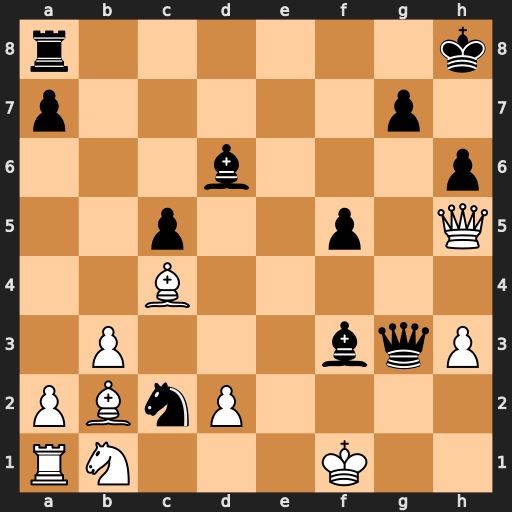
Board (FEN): r6k/p5p1/3b3p/2p2p1Q/2B5/1P3bqP/PBnP4/RN3K2
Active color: w
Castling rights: -
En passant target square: -
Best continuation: Qxh6#